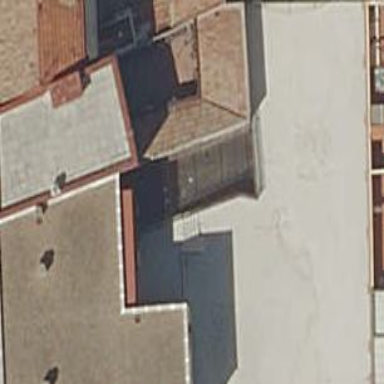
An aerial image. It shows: Building.